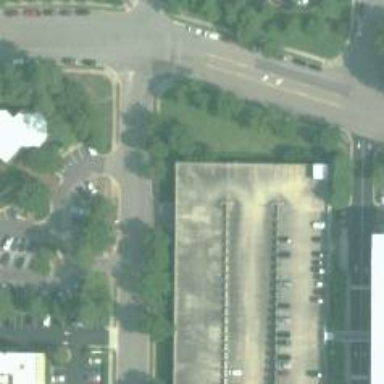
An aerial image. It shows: Commercial multi-storey parking building.